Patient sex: M
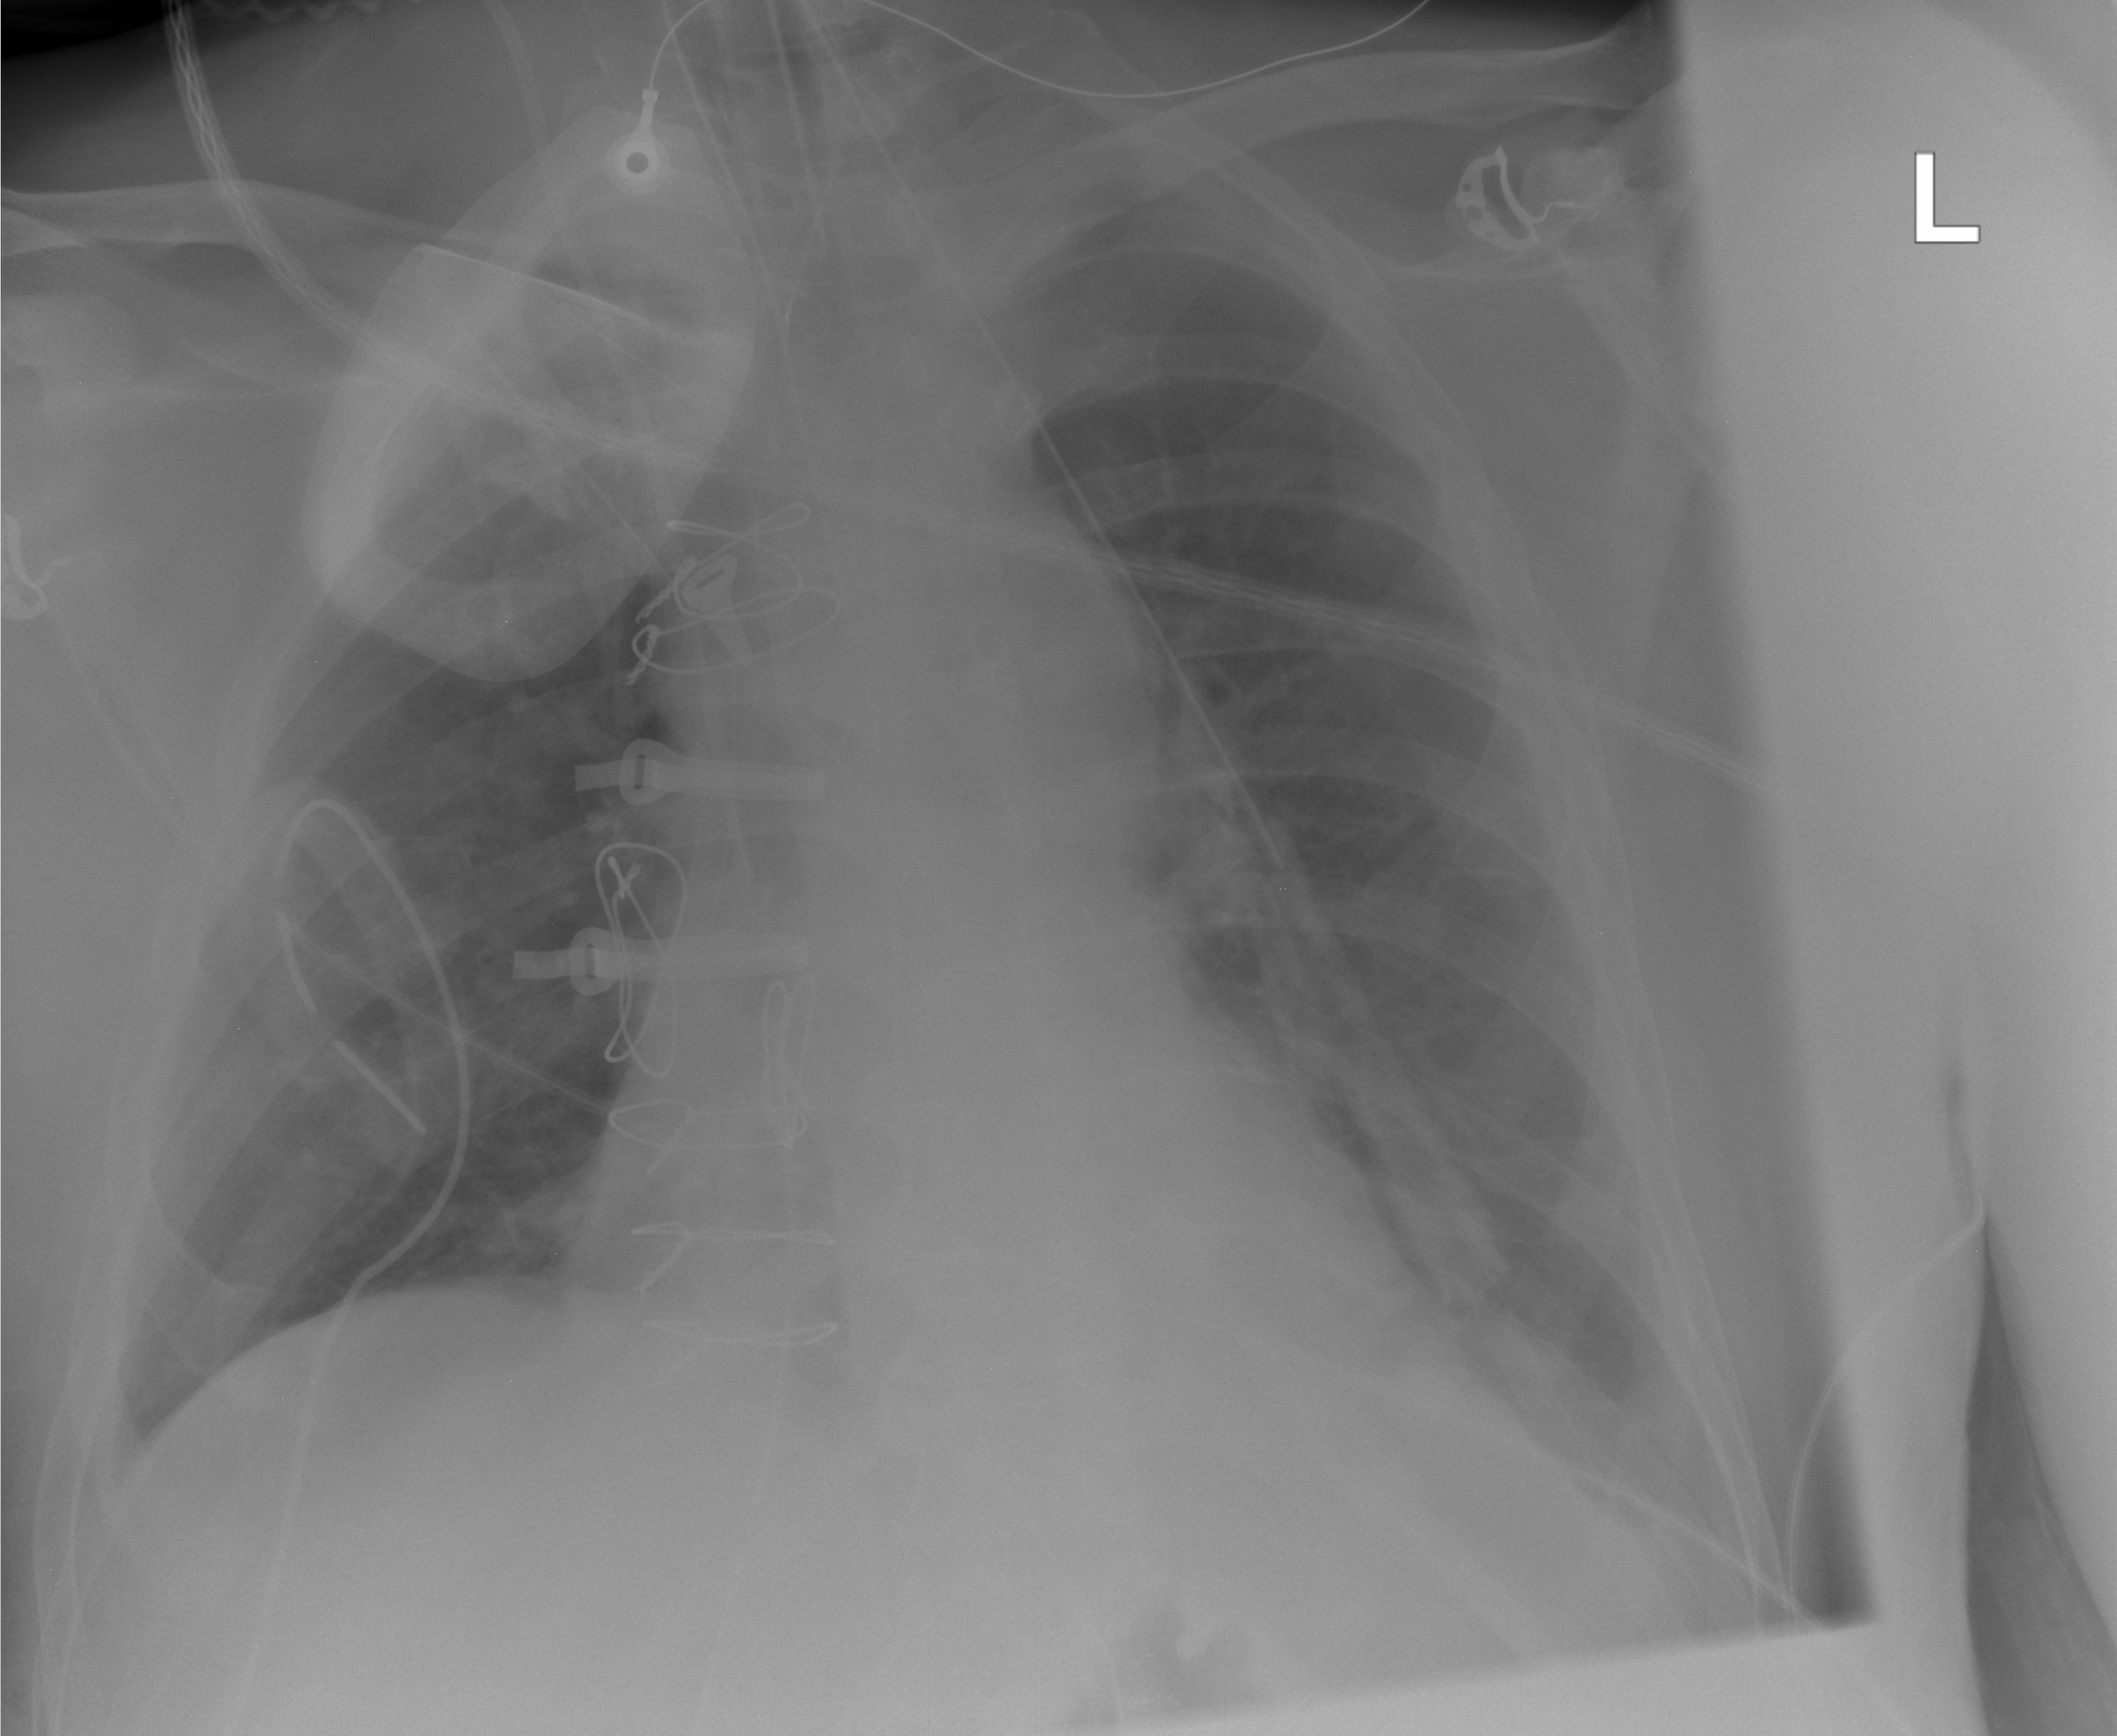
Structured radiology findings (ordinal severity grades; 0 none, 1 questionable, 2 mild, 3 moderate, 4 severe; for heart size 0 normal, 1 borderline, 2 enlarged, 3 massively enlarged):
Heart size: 1
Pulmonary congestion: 0
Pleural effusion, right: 0
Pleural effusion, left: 1
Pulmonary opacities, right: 0
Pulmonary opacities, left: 0
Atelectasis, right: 0
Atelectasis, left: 2